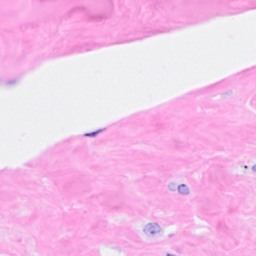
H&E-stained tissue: Breast